Question: I am trying to compute the Mahalanobis distance between each observations of a dataset 'dat', where each row is an observation and each column is a variable. Such distance is defined as:

I wrote a function that does it, but I feel like it is slow. Is there any better way to compute this in R ?
To generate some data to test the function:
'''
generateData <- function(nObs, nVar){
library(MASS)
mvrnorm(n=nObs, rep(0,nVar), diag(nVar))
}
'''
This is the function I have written so far. They both work and for my data (800 obs and 90 variables), it takes approximatively 30 and 33 seconds for the 'method = "forLoop"' and 'method = "apply"', respectively.
'''
mhbd_calc2 <- function(dat, method) { #Method is either "forLoop" or "apply"
dat <- as.matrix(na.omit(dat))
nObs <- nrow(dat)
mhbd <- matrix(nrow=nObs,ncol = nObs)
cv_mat_inv = solve(var(dat))
distMH = function(x){ #Mahalanobis distance function
diff = dat[x[1],]-dat[x[2],]
diff %*% cv_mat_inv %*% diff
}
if(method=="forLoop")
{
for (i in 1:nObs){
for(j in 1:i){
mhbd[i,j] <- distMH(c(i,j))
}
}
}
if(method=="apply")
{
mhbd[lower.tri(mhbd)] = apply(combn(nrow(dat),2),2, distMH)
}
result = sqrt(mhbd)
colnames(result)=rownames(dat)
rownames(result)=rownames(dat)
return(as.dist(result))
}
'''
NB: I tried using 'outer()' but it was even slower (60seconds)
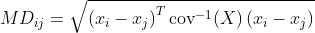
Answer: You need some mathematical knowledge.
1. Do a Cholesky factorization of empirical covariance, then standardize your observations;
2. use dist to compute Euclidean distance on transformed observations.
---
'''
dist.maha <- function (dat) {
X <- as.matrix(na.omit(dat)) ## ensure a valid matrix
V <- cov(X) ## empirical covariance; positive definite
L <- t(chol(V)) ## lower triangular factor
stdX <- t(forwardsolve(L, t(X))) ## standardization
dist(stdX) ## use 'dist'
}
'''
'''
set.seed(0)
x <- matrix(rnorm(6 * 3), 6, 3)
dist.maha(x)
# 1 2 3 4 5
#2 2.362109
#3 1.725084 1.495655
#4 2.959946 2.715641 2.690788
#5 3.044610 1.218184 1.531026 2.717390
#6 2.740958 1.694767 2.877993 2.978265 2.794879
'''
The result agrees with your 'mhbd_calc2'.